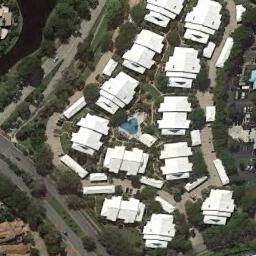
Label: residential